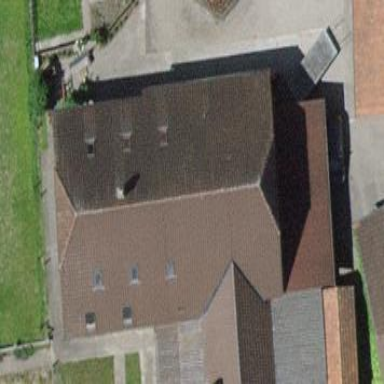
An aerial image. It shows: Farm building.